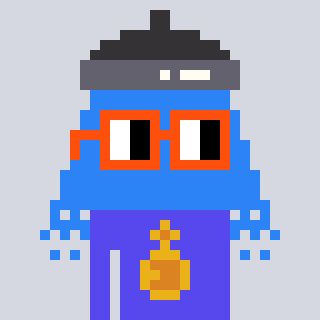
a pixel art character with square orange glasses, a shower-shaped head and a computerblue-colored body on a cool background